Aerial crown-view tile of a tropical tree (Barro Colorado Island, Panama), acquired 20250715:
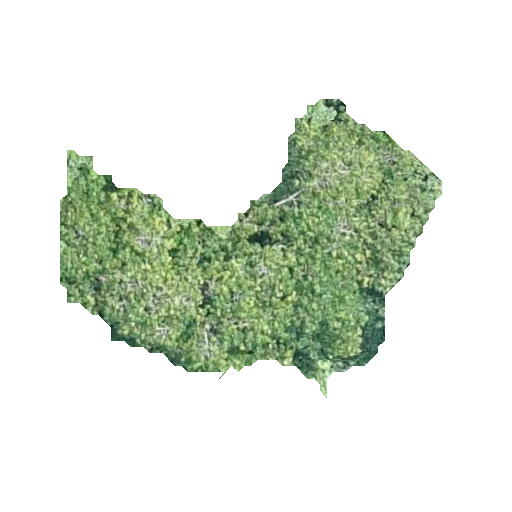
Species: Hura crepitans
GBIF accepted scientific name: Hura crepitans
Crown area: 94.409 m²